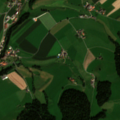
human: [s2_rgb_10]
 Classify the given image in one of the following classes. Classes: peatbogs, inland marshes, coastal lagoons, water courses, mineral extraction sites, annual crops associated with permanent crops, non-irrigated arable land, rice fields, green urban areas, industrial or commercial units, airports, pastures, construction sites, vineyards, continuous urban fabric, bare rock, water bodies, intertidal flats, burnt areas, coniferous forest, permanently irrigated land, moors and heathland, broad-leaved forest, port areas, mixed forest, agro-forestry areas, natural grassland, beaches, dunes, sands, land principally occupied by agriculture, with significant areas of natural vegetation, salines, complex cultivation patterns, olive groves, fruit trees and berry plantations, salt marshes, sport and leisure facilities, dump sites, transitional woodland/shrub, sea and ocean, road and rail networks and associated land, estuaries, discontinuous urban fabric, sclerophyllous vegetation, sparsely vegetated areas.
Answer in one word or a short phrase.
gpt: discontinuous urban fabric, non-irrigated arable land, pastures, coniferous forest